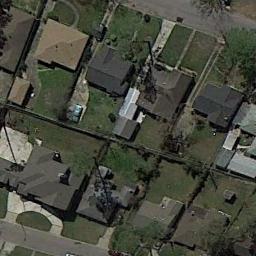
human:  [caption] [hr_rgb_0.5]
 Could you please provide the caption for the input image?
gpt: The houses in the mid-sized residential area are all white .

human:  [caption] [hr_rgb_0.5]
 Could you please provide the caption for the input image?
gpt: The medium residential area has some houses arranged in lines .

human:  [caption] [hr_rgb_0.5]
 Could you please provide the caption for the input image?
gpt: The medium residential is on the grass next to the road .

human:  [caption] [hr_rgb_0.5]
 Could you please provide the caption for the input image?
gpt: Many buildings are in medium residential area .

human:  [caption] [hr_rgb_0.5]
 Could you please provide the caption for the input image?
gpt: There are some buildings on green lawns on the medium residential area .